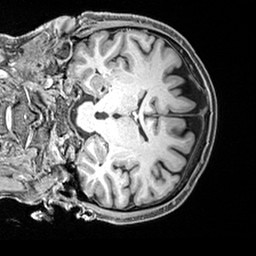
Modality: T1w
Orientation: coronal
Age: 50
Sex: male
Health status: healthy
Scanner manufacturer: siemens
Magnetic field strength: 3 T
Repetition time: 2.4 s
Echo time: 0.00217 s